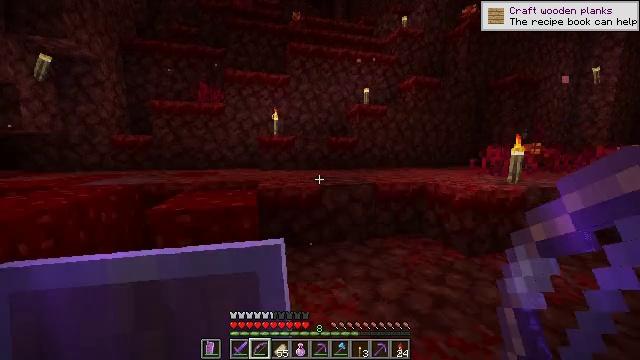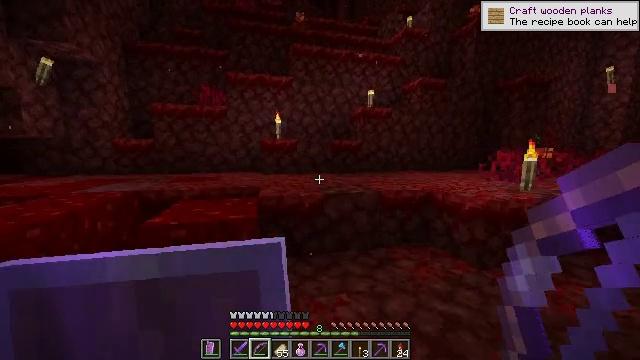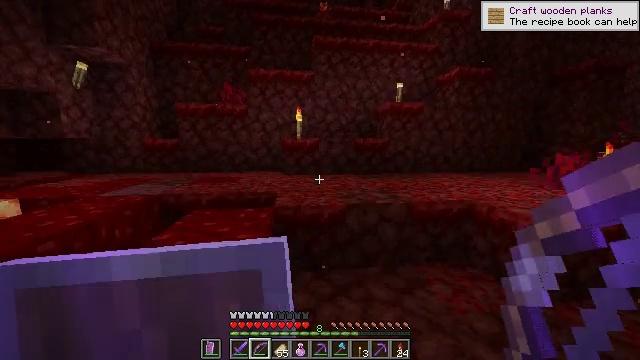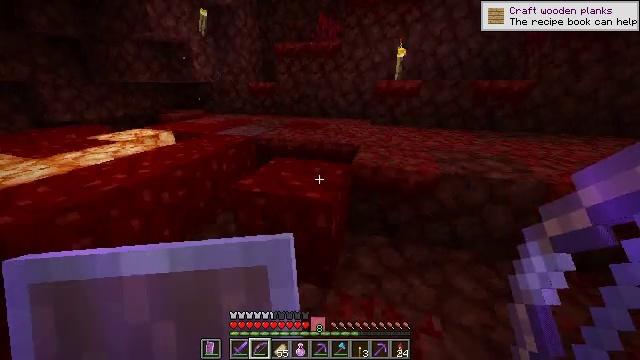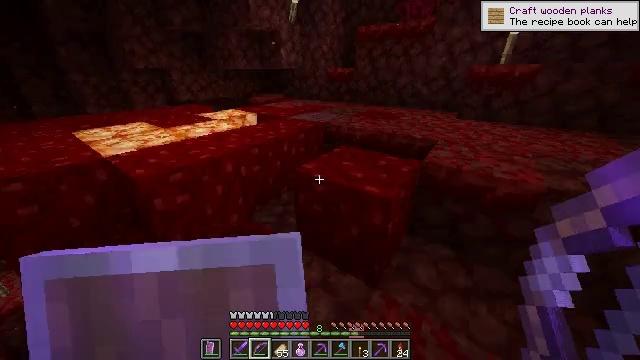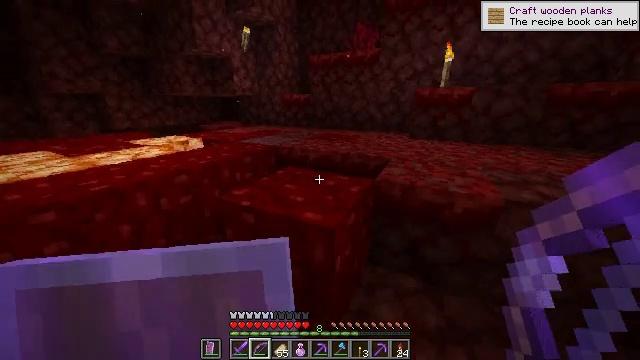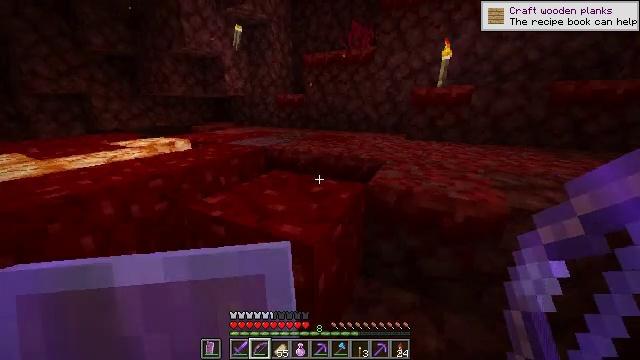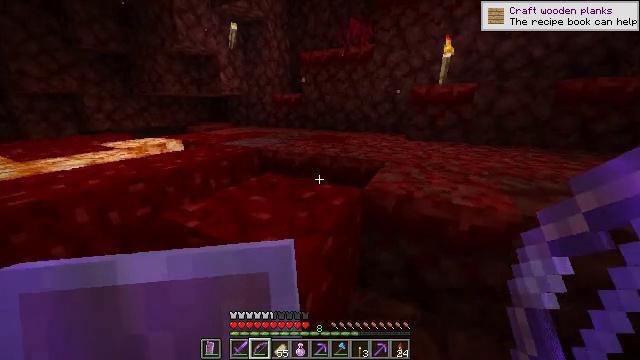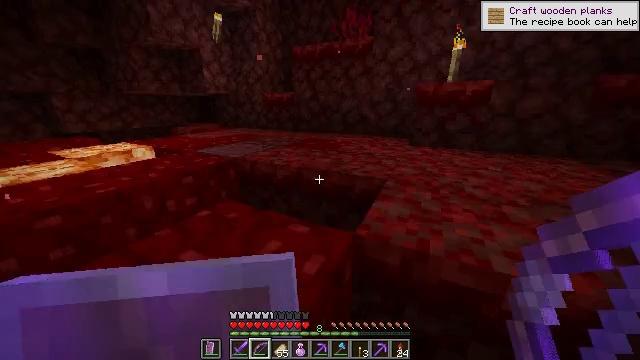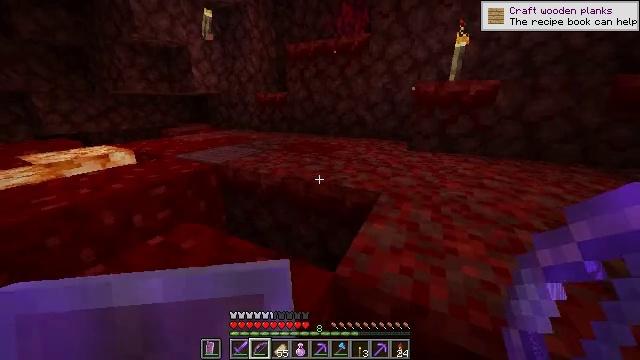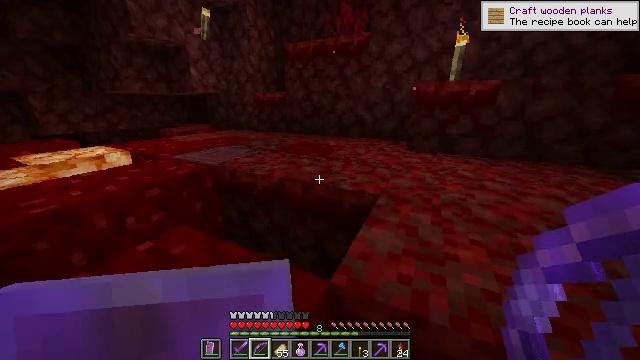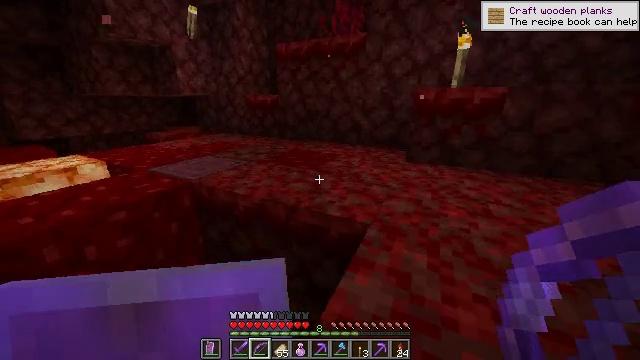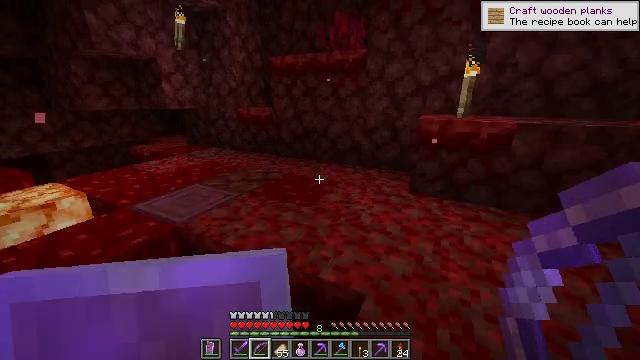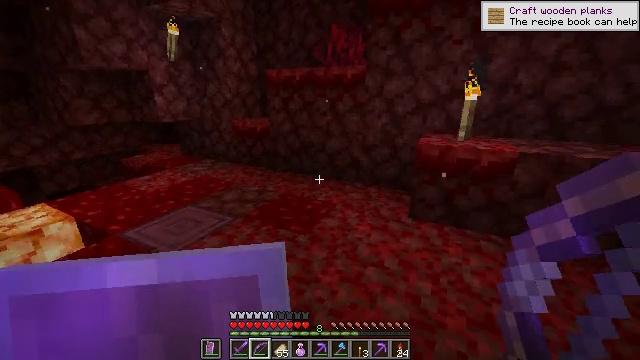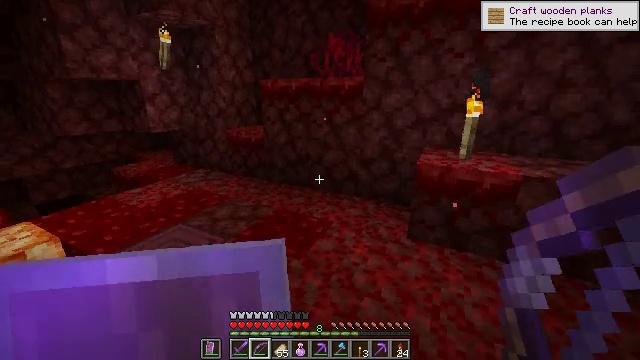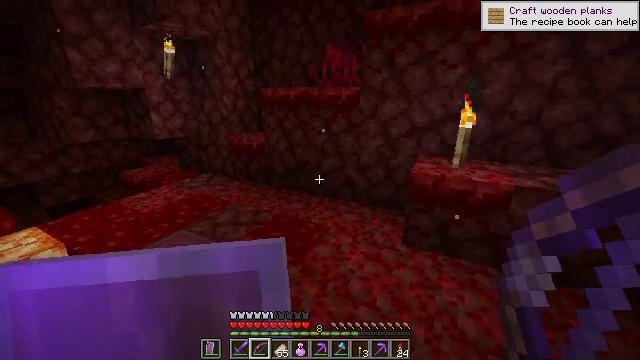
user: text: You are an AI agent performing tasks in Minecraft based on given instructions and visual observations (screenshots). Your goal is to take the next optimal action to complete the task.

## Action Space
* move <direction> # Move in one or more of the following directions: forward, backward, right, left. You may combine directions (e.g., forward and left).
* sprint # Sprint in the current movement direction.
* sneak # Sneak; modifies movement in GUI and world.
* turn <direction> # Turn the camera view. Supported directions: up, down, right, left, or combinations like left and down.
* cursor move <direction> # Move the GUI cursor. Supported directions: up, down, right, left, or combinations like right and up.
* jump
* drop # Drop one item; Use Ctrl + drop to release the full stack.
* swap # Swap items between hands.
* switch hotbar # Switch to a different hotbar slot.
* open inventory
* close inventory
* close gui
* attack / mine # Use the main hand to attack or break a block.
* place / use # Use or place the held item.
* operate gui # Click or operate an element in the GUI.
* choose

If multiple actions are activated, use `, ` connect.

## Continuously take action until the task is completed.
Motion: motion action
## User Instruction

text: Mine the crimson stem in the Nether.
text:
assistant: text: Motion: move forward, sprint, jump
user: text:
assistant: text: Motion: move forward, sprint, turn left and down, jump
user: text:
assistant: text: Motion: move forward, sprint, turn left and down, jump
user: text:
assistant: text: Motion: move forward, sprint, turn left and down
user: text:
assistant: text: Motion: move forward, sprint, turn right and up
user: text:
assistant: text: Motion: move forward, sprint
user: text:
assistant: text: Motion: move forward, sprint
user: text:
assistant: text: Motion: move forward, sprint
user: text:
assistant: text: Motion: move forward, sprint
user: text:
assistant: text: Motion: move forward, sprint
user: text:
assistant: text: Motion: move forward, sprint, jump
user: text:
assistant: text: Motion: move forward, sprint, jump
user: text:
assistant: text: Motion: move forward, sprint, jump
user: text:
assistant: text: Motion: move forward, sprint, jump
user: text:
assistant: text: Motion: move forward, sprint, jump
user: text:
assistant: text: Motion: move forward, sprint
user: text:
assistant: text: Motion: move forward, sprint
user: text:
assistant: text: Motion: move forward, sprint
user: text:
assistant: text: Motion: move forward, sprint
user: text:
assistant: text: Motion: move forward, sprint, turn left and up
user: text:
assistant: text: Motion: move forward, sprint, turn left and up
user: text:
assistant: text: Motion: move forward, sprint, turn left and up
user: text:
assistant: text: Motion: move forward, sprint, turn left, jump
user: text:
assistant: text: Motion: move forward, sprint, jump
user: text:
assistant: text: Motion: move forward, sprint, jump
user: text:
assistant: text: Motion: move forward, sprint, jump
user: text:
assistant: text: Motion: move forward, sprint
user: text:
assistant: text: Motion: move forward, sprint
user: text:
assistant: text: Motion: move forward, sprint
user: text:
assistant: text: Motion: move forward, sprint